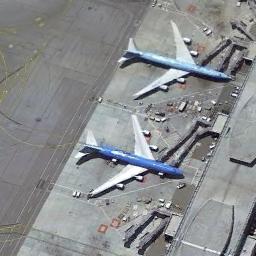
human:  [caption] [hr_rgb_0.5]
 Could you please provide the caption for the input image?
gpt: Two blue fuselage planes parked neatly next to the buildings inside the airport .

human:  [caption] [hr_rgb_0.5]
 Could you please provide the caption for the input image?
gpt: Two blue airplanes are parked beside the terminal .

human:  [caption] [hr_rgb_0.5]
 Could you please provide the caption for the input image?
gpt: Two blue planes parked next to boarding bridges while some facilities and cars beside .

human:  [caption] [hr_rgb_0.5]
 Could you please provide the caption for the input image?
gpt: Here are two blue planes  The plane on the right is a little darker than the plane on the left .

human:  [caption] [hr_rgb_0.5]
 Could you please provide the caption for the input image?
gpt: Two planes are in the parking lot next to the building .